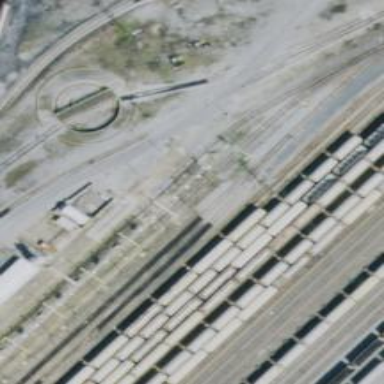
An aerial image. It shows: Railway siding for service.